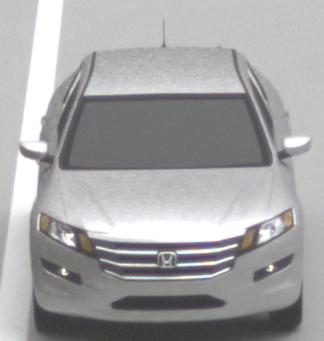
Make: Honda
Model: Crosstour
Detailed model: -
Model produced from: 2009
Model produced until: 2012
Doors: 4
Color: white
Road condition: dry road
Daytime: morning or afternoon
Contrast: low contrast